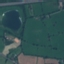
Land use / land cover class: Pasture